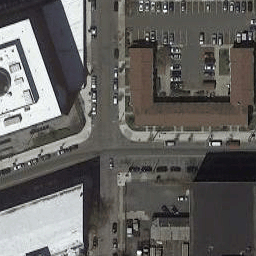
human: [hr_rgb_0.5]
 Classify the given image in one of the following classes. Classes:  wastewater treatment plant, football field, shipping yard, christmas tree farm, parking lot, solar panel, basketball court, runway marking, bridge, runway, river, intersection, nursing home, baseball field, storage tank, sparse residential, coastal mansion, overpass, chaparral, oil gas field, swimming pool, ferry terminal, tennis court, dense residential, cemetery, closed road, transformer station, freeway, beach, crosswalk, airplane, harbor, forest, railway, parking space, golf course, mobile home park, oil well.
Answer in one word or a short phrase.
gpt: intersection